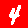
Digit: 4